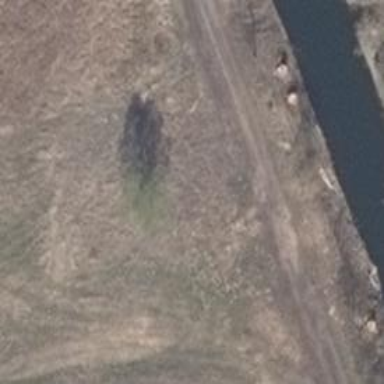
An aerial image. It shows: Deciduous tree with broadleaved leaves.